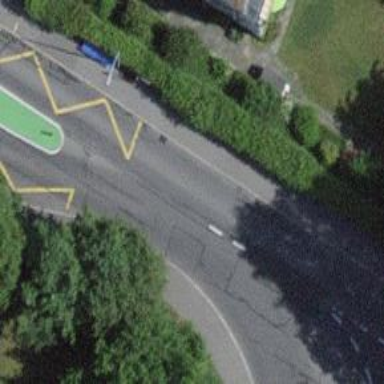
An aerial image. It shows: Kerb barrier.